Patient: sex F, age 28
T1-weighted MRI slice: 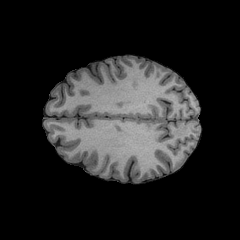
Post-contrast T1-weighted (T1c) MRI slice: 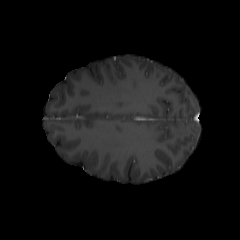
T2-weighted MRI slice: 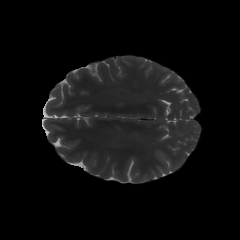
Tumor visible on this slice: no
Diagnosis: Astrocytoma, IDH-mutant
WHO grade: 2